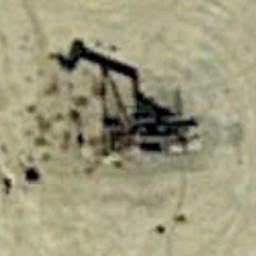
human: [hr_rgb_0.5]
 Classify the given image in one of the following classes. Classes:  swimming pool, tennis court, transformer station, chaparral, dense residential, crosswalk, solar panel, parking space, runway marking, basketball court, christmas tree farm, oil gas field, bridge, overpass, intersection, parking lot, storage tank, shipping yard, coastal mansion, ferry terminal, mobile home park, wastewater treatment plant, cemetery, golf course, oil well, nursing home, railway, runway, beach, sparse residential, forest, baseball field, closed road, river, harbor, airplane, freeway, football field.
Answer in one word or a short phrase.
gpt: oil well